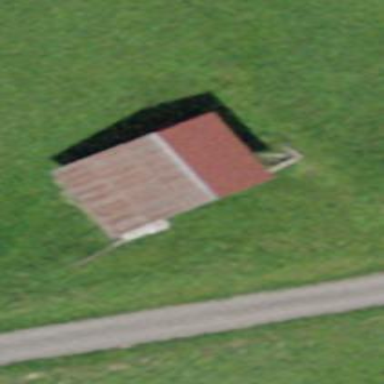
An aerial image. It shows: Barn.